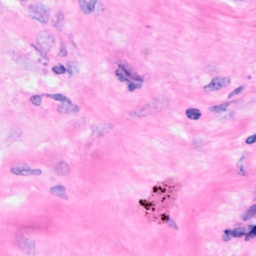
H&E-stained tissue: Breast